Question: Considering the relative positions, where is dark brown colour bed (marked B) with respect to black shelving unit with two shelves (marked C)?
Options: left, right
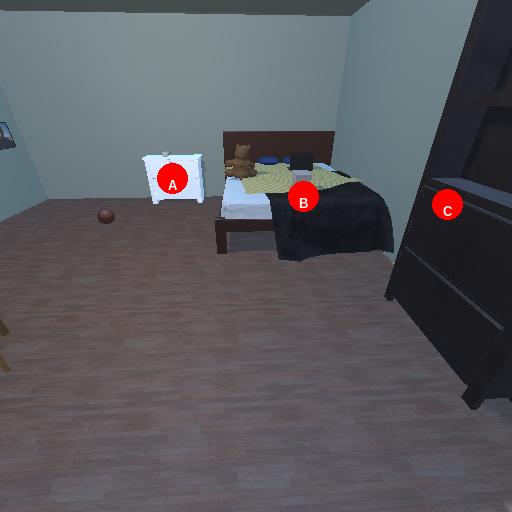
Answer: left